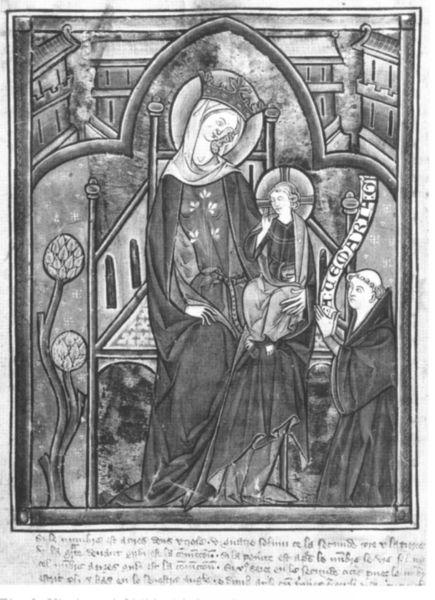
Titel: Coldingham Brevier
Institution: London, British Library
Schlagwörter: gott, mann, blume, blumen, fenster, kleid, stuhl, zeichnung, gebäude, haus, bild, häuser, kutte, kind, mutter, krone, schrift, bogen, thron, inschrift, bögen, buch, kloster, schwarz weiß, radierung, seite, text, heiligenschein, christus, jesus, mittelalter, mönch, königin, maria, madonna, ikone, tonsur, romanisch, spruchband, stifter, schriftband, madonna mit kind, buchmalerei, scharzweiß, glaskunst, gottes, stifterfigur, unterschift, buch schirft